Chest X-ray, PA view. Patient: 12 years old, sex M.
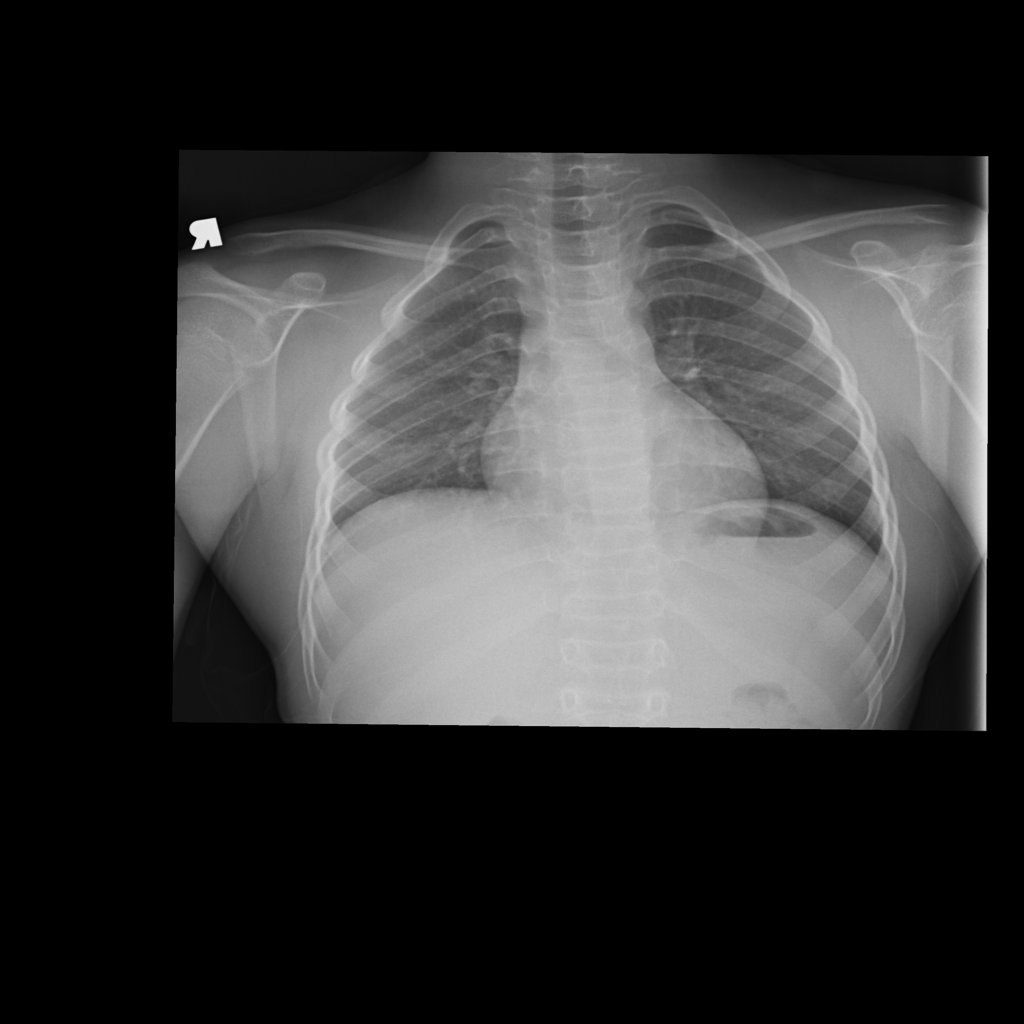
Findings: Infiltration